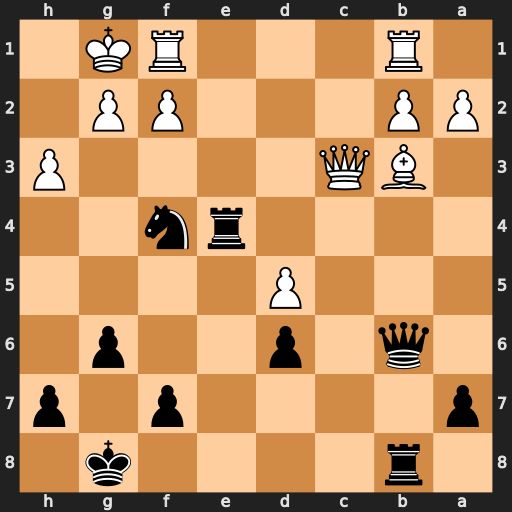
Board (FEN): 1r4k1/p4p1p/1q1p2p1/3P4/4rn2/1BQ4P/PP3PP1/1R3RK1
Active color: b
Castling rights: -
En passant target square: -
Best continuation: Ne2+ Kh2 Nxc3